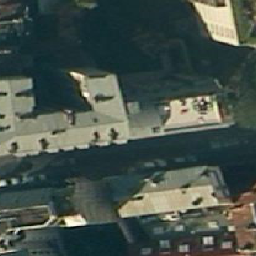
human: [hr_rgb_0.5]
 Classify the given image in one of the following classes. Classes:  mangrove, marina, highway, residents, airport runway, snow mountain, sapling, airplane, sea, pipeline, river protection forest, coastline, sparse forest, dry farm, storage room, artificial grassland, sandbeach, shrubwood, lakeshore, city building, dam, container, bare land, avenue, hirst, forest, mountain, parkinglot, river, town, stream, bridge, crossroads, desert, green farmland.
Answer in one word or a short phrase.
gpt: city building